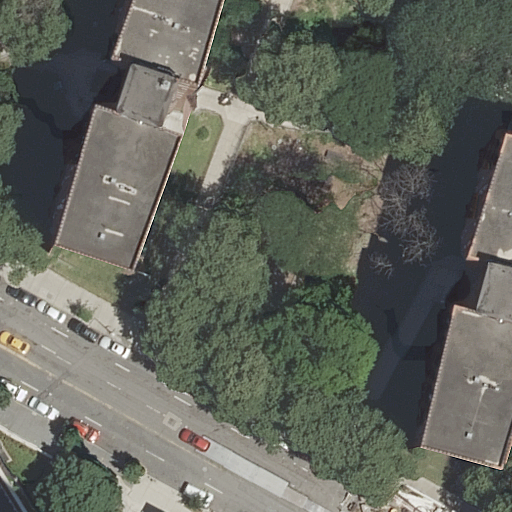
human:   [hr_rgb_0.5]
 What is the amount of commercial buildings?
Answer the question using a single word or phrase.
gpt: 0

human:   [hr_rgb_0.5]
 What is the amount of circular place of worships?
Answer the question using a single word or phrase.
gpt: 0

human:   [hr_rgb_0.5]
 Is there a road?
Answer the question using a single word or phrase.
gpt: yes

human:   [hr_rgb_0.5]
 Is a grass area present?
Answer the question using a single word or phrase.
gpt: yes

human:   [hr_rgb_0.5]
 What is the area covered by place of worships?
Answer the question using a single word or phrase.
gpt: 438m2

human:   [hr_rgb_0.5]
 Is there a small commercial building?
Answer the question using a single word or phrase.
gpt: no

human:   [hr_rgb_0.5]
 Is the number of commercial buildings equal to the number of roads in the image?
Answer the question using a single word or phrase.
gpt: no

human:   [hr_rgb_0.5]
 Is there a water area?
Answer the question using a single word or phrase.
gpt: no

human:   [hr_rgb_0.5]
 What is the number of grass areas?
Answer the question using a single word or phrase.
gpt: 4

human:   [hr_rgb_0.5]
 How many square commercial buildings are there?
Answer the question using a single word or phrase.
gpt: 0

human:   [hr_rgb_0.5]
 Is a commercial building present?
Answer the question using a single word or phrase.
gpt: no

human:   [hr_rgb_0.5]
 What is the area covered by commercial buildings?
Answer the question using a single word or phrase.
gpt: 0m2

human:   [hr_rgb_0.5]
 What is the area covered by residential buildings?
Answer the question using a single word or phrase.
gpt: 813m2

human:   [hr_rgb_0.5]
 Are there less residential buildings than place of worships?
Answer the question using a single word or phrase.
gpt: no

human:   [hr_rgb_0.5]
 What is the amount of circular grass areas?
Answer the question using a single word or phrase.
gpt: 0

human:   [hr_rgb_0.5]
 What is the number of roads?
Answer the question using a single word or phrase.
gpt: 8

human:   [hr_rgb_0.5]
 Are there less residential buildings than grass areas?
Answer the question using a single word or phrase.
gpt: yes

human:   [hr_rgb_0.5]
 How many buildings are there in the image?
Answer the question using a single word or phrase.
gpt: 3

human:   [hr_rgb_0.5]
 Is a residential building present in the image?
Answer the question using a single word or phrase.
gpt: yes

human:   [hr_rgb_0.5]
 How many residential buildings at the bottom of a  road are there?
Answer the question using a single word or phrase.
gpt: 1

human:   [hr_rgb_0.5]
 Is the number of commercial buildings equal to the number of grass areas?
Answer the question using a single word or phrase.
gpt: no

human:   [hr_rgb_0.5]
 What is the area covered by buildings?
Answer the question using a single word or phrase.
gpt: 1252m2

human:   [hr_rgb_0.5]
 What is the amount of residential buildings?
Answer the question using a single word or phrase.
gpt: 2

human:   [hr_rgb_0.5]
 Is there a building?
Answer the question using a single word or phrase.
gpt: yes

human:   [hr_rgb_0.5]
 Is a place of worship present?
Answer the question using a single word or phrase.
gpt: yes

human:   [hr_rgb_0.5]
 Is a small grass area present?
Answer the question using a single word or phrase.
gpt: yes

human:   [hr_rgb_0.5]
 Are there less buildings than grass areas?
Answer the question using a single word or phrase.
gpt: yes

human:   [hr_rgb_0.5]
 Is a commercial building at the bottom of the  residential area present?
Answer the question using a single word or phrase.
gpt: no

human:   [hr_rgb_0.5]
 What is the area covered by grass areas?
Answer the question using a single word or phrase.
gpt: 492m2

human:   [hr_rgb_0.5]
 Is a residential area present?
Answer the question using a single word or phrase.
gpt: yes

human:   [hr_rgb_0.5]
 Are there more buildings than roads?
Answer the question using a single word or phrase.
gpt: no

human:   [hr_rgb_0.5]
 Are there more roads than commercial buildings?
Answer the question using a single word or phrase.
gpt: yes

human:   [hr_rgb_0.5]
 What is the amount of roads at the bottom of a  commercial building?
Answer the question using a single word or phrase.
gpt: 0

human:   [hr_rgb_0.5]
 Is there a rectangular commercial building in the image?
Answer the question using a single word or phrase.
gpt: no

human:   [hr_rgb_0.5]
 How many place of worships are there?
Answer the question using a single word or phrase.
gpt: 1

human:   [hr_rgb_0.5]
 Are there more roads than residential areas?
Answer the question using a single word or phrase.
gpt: yes

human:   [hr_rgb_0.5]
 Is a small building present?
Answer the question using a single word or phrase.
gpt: no

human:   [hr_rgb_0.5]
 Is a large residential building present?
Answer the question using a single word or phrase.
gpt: yes

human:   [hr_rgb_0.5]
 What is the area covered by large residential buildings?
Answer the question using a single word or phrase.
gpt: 633m2

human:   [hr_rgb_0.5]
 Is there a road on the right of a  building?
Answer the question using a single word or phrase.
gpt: yes

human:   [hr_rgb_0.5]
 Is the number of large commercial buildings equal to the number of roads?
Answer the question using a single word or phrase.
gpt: no

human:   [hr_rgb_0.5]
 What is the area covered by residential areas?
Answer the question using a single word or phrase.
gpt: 3538m2

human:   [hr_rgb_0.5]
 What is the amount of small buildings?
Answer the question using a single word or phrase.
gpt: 0

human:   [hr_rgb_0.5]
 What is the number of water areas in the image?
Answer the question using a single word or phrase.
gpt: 0

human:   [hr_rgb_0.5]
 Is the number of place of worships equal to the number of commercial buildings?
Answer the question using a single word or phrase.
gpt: no

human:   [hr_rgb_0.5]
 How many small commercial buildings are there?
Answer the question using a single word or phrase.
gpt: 0

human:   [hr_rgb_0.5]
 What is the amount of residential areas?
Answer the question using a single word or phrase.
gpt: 1

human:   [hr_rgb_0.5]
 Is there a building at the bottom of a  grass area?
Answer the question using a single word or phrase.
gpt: yes

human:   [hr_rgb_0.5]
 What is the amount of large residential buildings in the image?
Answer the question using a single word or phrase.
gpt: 1

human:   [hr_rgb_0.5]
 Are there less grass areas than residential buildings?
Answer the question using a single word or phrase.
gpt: no

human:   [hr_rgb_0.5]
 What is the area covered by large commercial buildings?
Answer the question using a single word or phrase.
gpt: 0m2

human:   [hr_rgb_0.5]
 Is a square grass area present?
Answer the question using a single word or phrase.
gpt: no

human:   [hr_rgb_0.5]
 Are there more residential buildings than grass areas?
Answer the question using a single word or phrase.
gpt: no

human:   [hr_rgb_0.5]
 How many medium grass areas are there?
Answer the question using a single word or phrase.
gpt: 2

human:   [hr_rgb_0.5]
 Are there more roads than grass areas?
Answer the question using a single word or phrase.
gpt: yes

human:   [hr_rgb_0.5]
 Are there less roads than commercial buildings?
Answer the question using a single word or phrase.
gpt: no

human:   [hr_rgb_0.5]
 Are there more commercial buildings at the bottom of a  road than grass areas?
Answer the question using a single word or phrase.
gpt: no

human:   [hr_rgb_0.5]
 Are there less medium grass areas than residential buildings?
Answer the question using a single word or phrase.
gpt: no

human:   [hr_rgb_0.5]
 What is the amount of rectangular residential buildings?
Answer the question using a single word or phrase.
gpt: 1

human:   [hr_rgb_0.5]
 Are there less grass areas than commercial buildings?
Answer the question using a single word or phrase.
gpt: no

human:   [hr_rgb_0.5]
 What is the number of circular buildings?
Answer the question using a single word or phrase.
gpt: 0

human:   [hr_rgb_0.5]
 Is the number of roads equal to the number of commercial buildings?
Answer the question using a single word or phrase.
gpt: no

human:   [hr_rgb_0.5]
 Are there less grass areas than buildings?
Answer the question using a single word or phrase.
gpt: no

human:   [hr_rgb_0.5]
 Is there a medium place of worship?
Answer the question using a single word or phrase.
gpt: yes